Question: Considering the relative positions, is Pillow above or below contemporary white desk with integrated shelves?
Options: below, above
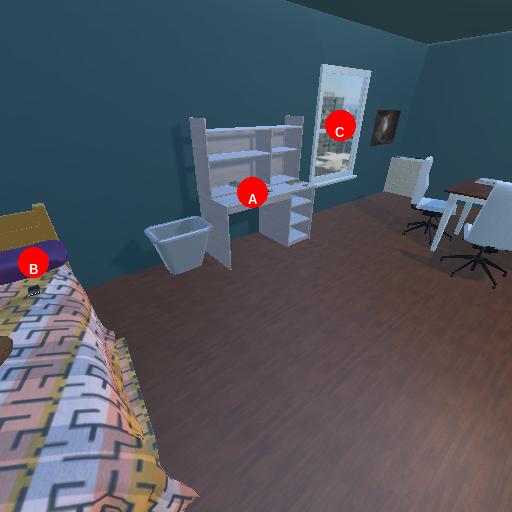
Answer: below